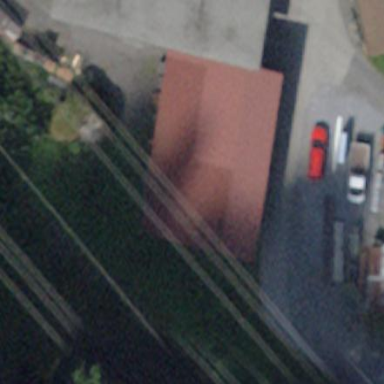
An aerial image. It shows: Rural barn.